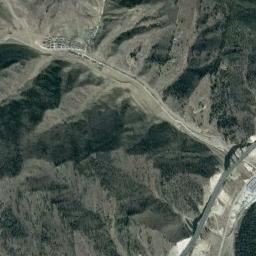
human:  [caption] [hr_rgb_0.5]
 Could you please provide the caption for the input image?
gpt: The folded mountain consists of some ridges and valleys and some roads go through the mountain .

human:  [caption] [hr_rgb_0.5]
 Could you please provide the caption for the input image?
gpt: The mountain is cragged and rough .

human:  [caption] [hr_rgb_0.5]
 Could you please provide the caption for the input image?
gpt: The mountain is full of black soil .

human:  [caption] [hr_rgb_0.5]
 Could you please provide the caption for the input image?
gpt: This mountain is completely covered by vegetation .

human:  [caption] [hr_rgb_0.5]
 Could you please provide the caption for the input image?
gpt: There are some ridges on the gray mountain .